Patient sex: M
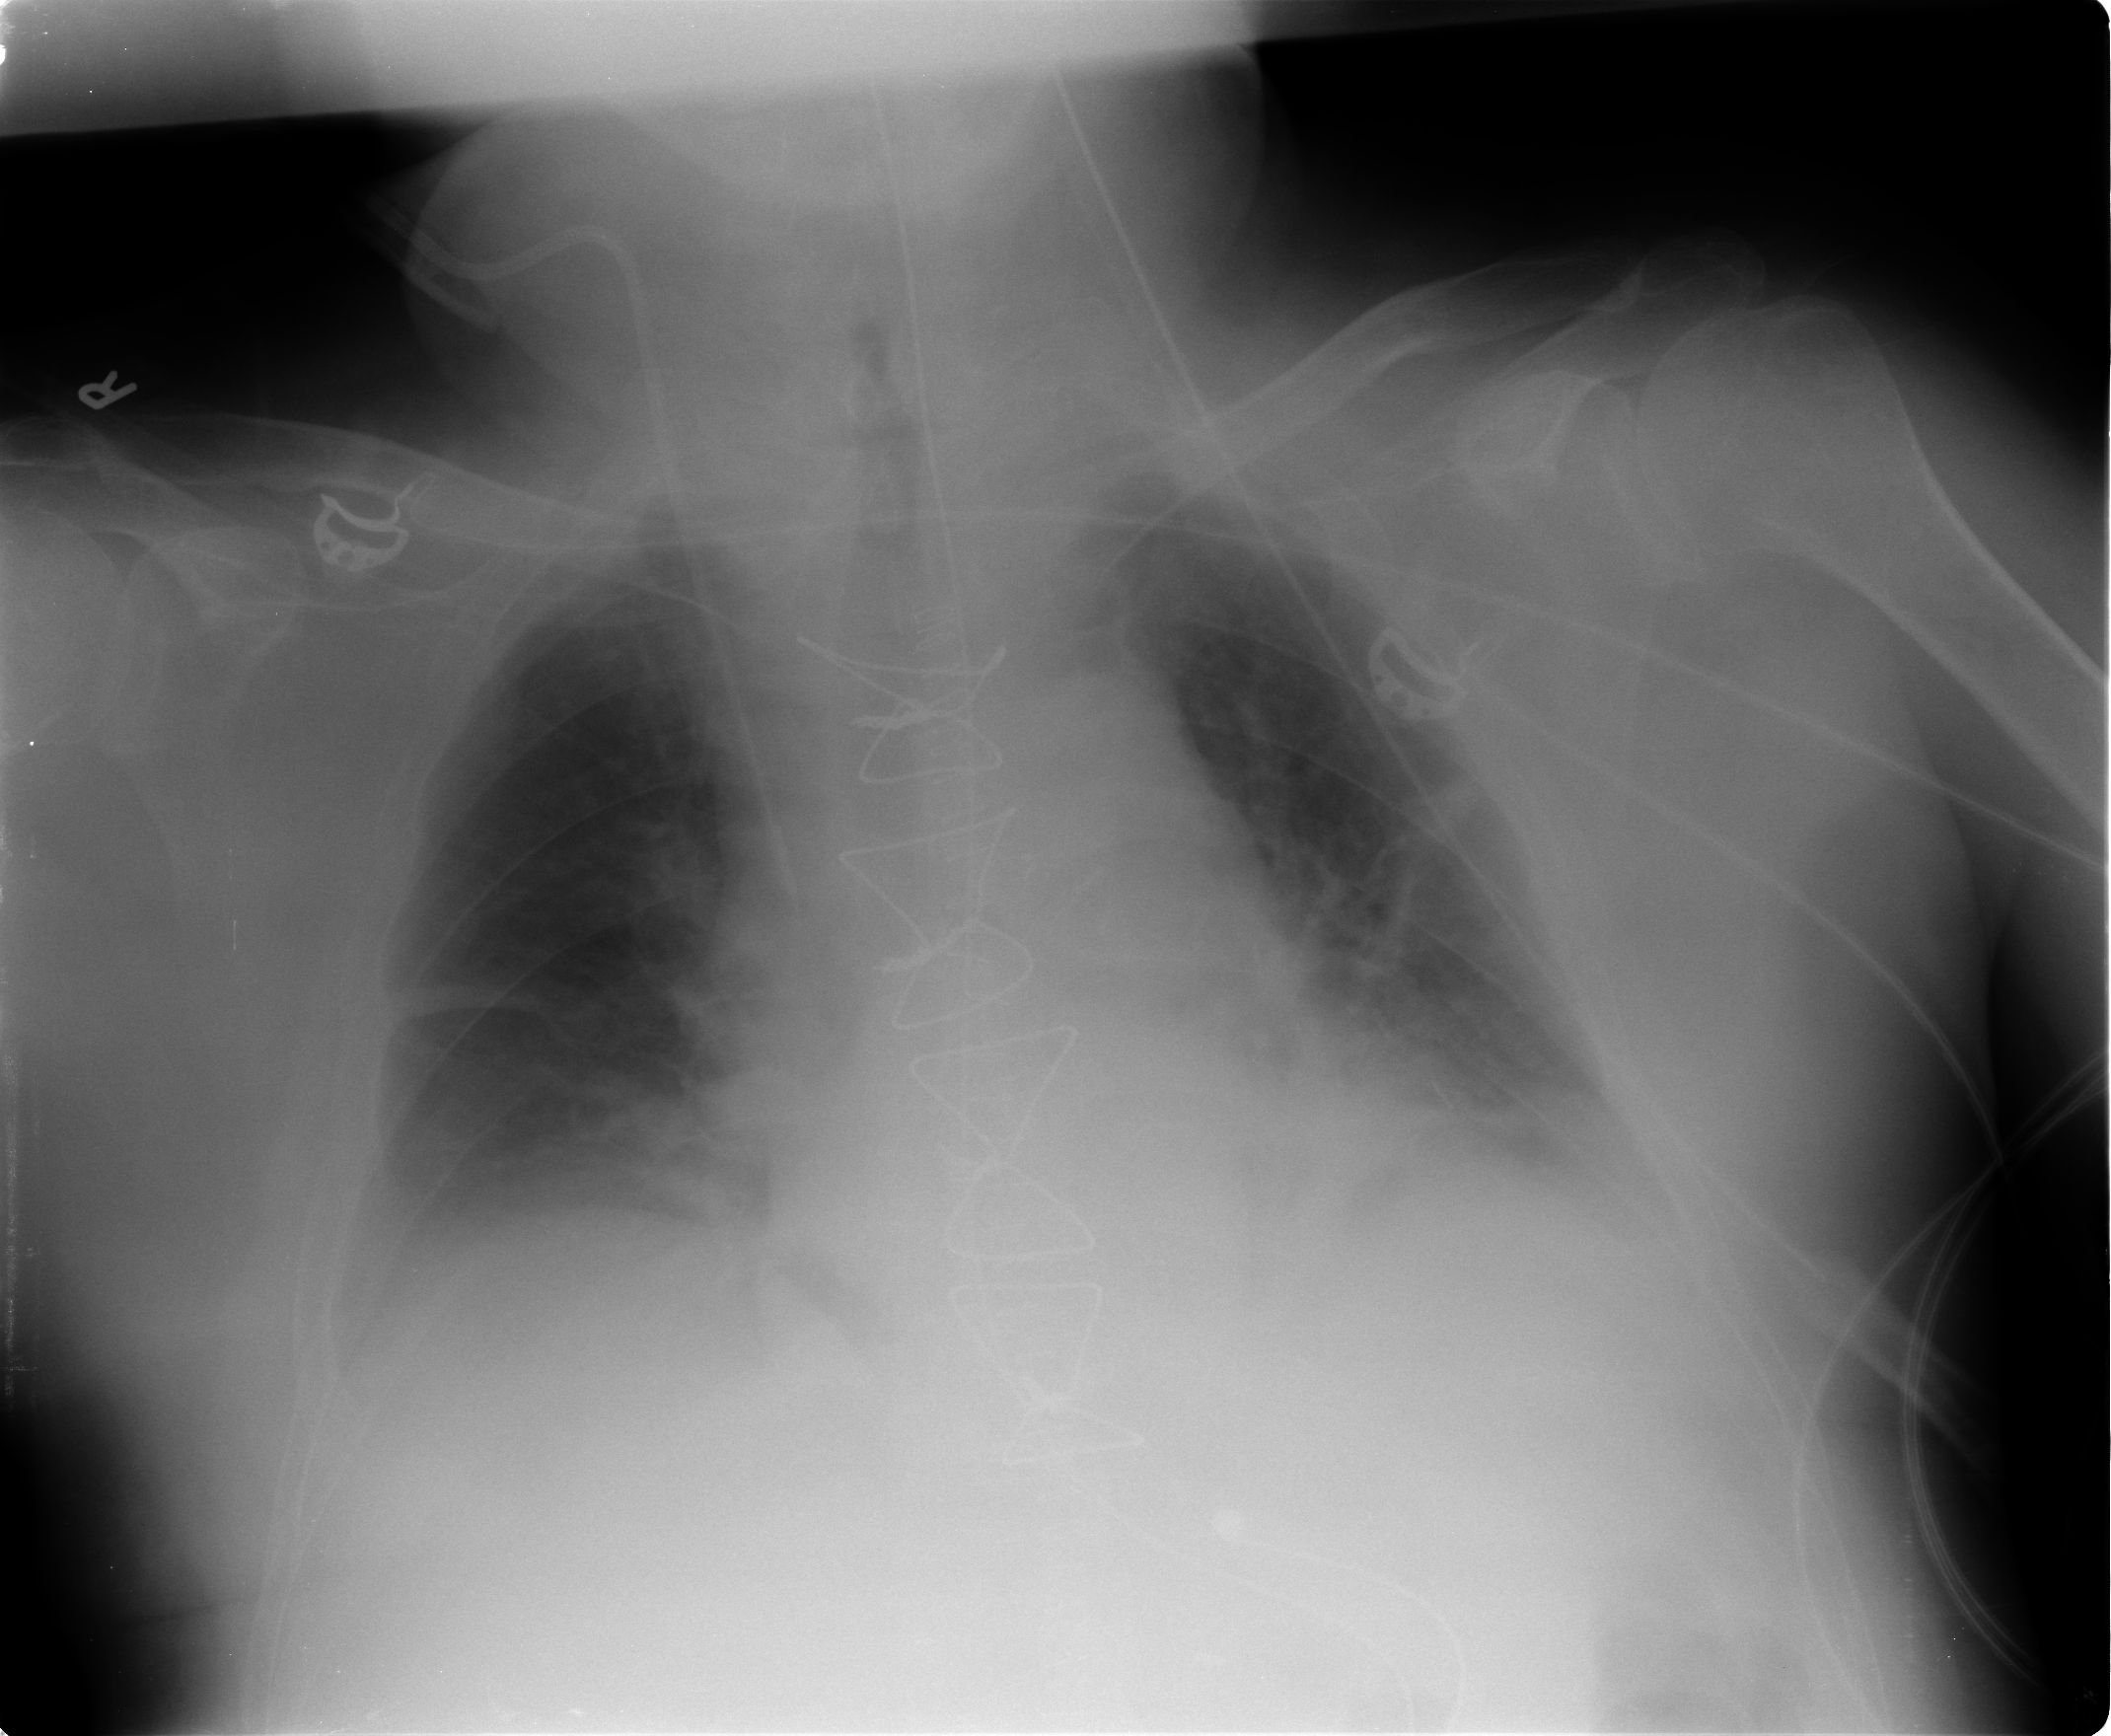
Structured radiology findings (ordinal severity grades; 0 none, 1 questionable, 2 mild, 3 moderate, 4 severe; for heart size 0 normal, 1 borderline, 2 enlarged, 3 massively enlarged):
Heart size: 1
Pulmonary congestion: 1
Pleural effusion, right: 1
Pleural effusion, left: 1
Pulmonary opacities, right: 0
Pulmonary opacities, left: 1
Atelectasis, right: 2
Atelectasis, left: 2